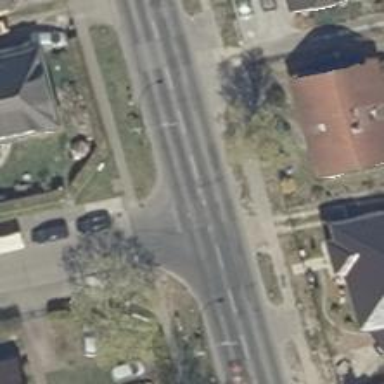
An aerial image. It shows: Secondary road with asphalt surface and lane markings. There are sidewalks on both sides.